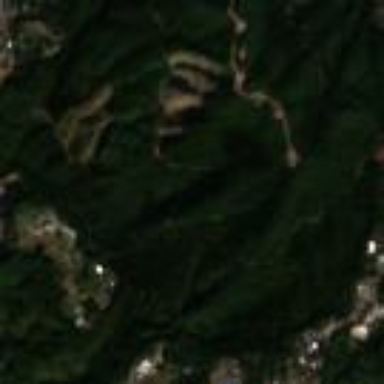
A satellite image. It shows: Beautiful woodland area.